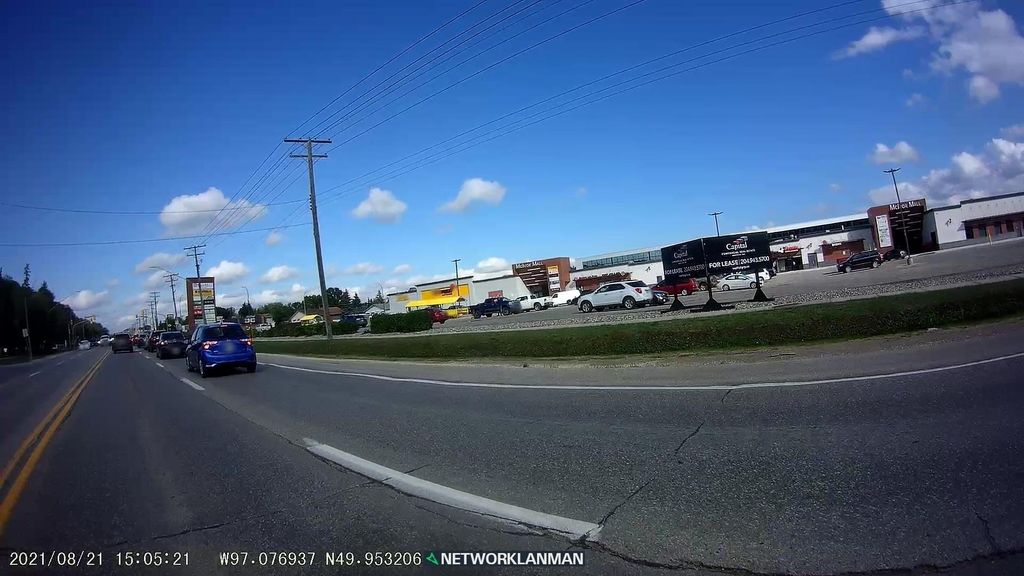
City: winnipeg